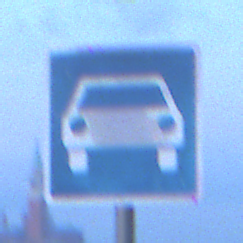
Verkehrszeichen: Kraftfahrstrasse
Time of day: Dawn
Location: Outdoor (Urban)
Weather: PartlyCloudy
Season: NotSpecified
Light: Natural